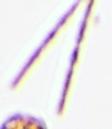
Label: Thalassionema